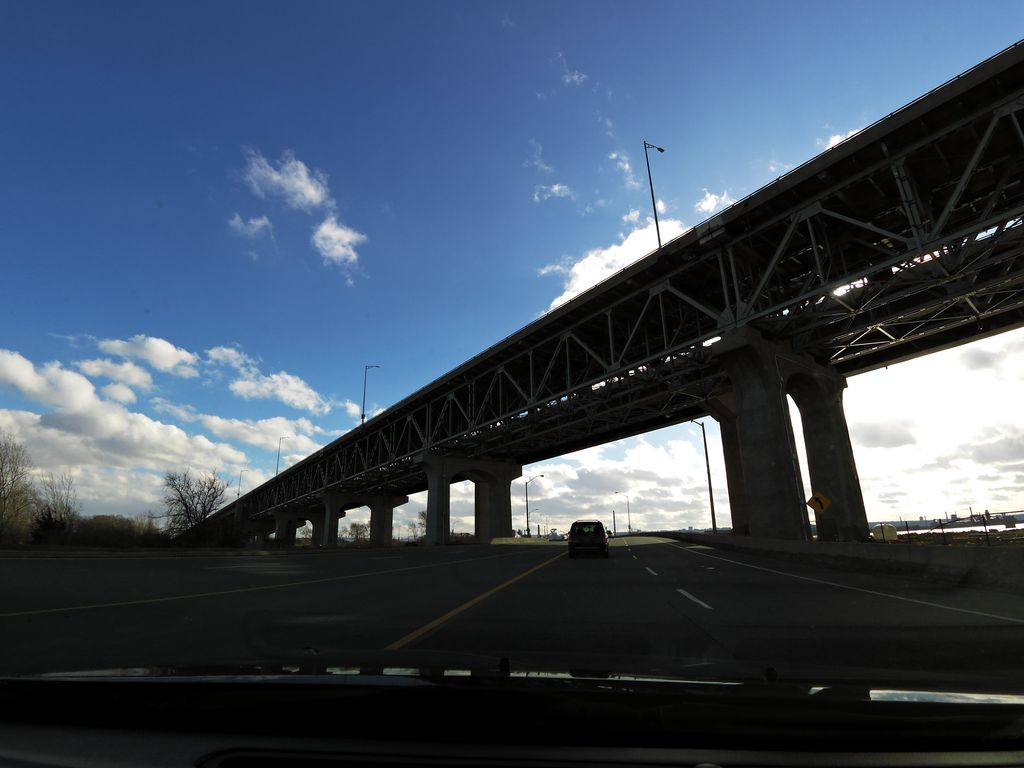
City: hamilton